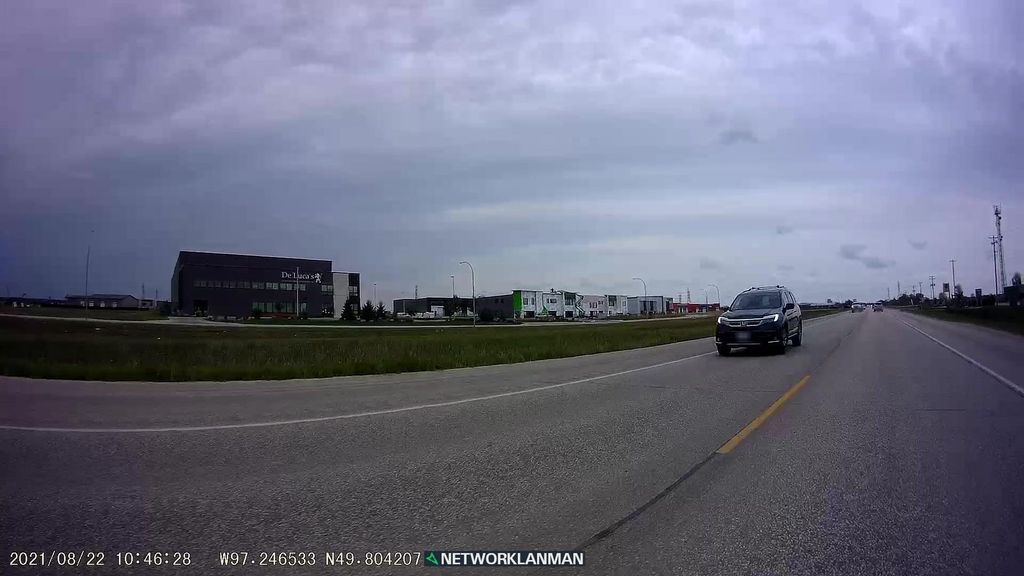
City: winnipeg